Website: home-depot
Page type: customer-info-address
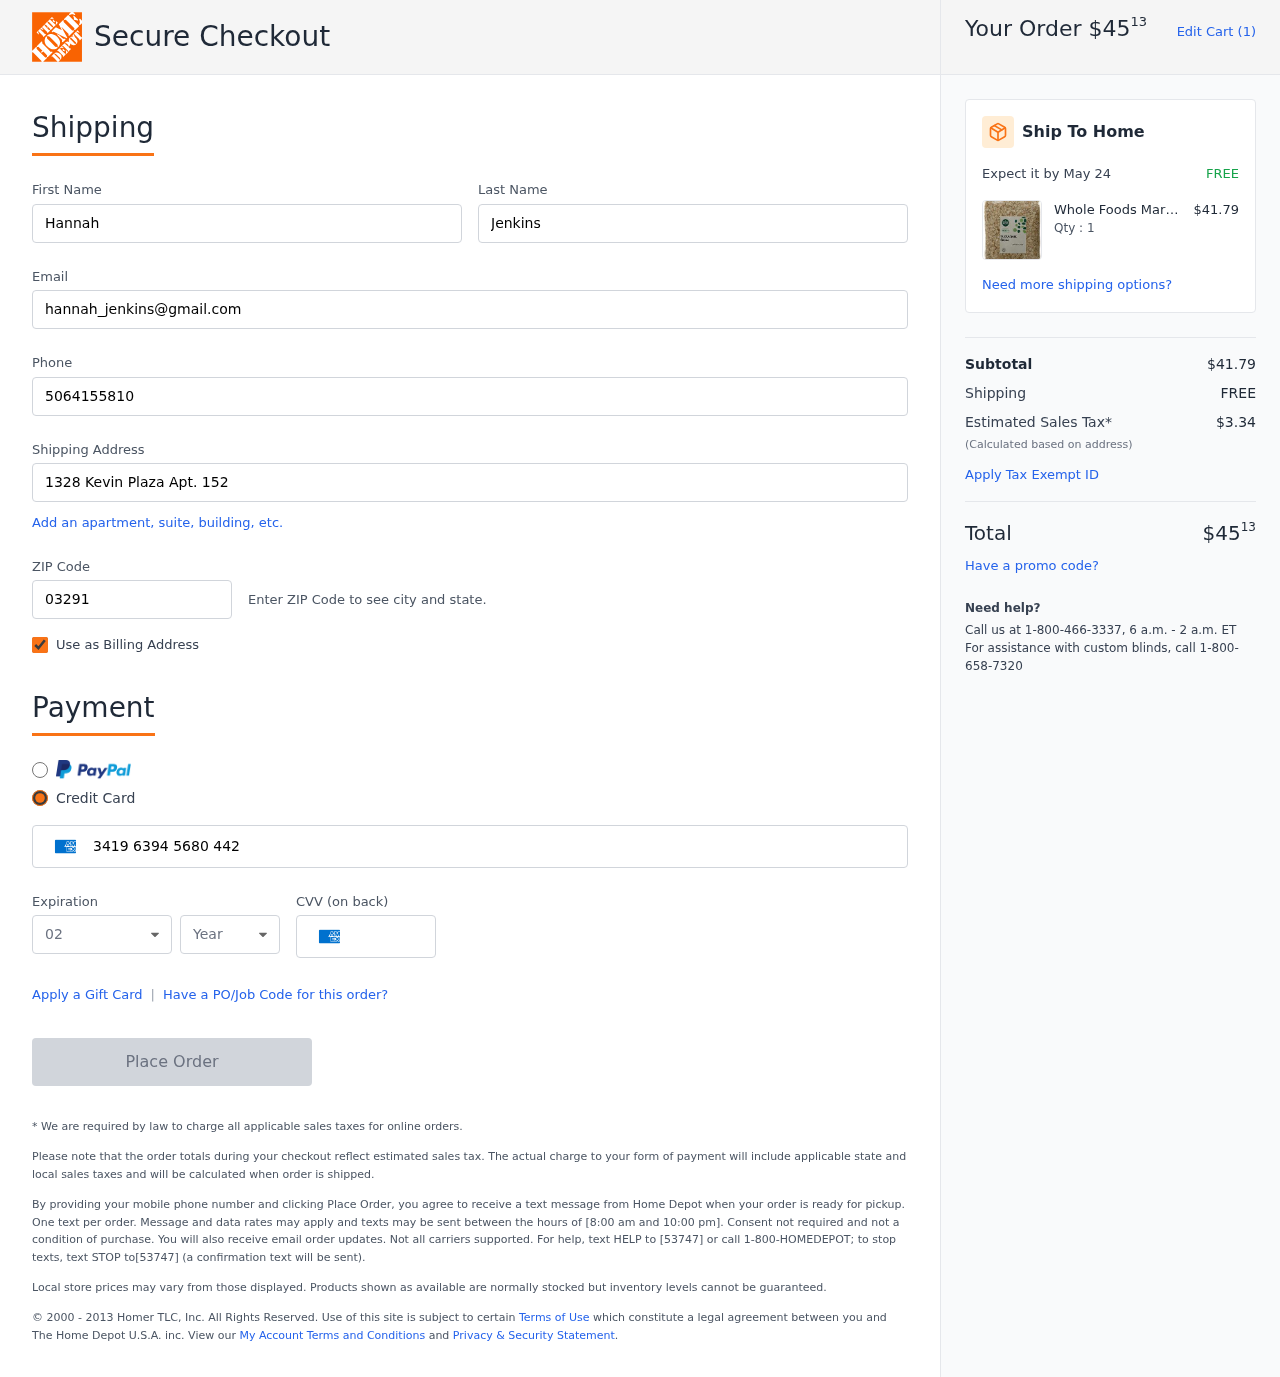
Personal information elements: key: PII_CARD_CVV
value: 7314
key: PII_CARD_EXPIRY_MONTH
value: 02
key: PII_CARD_EXPIRY_YEAR
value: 27
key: PII_CARD_NUMBER
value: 3419 6394 5680 442
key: PII_EMAIL
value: hannah_jenkins@gmail.com
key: PII_FIRSTNAME
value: Hannah
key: PII_LASTNAME
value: Jenkins
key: PII_PHONE
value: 5064155810
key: PII_POSTCODE
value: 03291
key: PII_STREET
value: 1328 Kevin Plaza Apt. 152
Product elements: key: PRODUCT1_BRAND
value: Whole Foods Market
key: PRODUCT1_NAME
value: Whole Foods Market Organic Buckwheat Flakes, 500 g
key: PRODUCT1_PRICE
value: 41.79
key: PRODUCT1_QUANTITY
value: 1
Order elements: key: ORDER_TOTAL
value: $4513
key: ORDER_NUM_ITEMS
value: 1
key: ORDER_DELIVERY_DATE
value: May 24
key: ORDER_SUBTOTAL
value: $41.79
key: ORDER_SHIPPING_COST
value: FREE
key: ORDER_TAX
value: $3.34